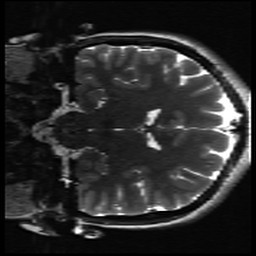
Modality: inplaneT2
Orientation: coronal